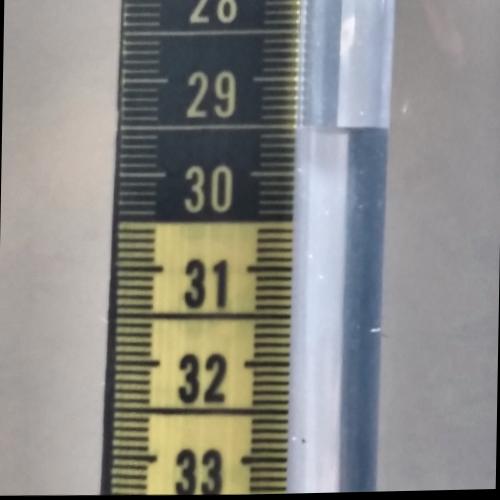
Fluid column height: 29.5 cm